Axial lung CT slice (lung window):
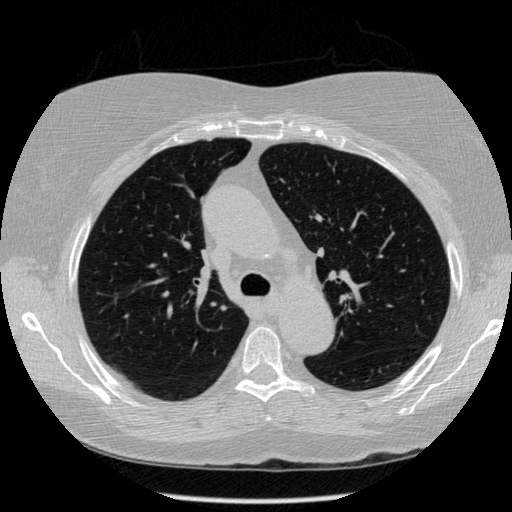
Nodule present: no